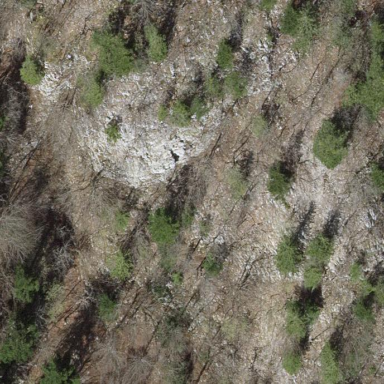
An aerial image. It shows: Landscape dominated by bare rock.